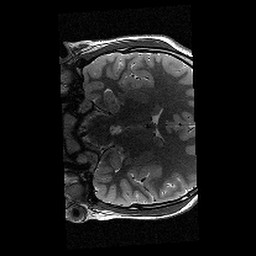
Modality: T2w
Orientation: coronal
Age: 11
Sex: male
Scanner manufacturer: siemens
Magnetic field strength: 3 T
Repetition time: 9.23 s
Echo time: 0.067 s